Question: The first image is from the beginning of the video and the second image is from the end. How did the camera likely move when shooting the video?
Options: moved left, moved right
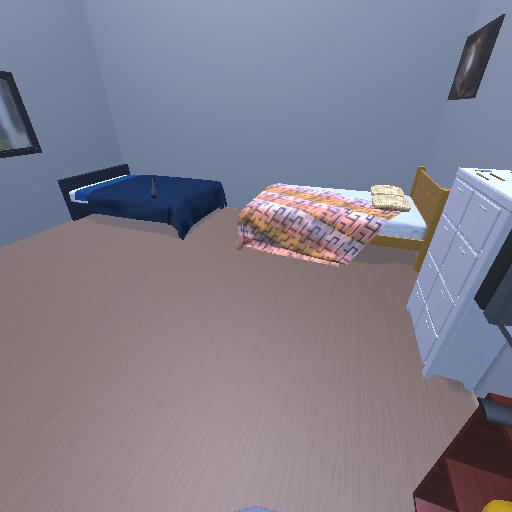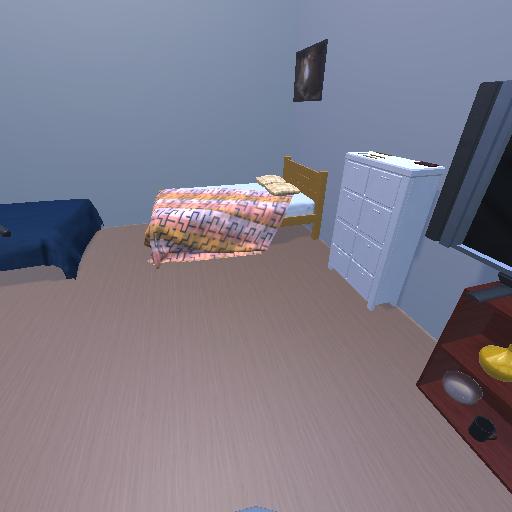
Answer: moved left